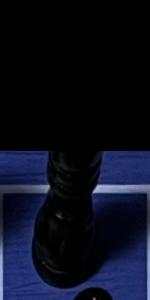
Label: Bishop_Black